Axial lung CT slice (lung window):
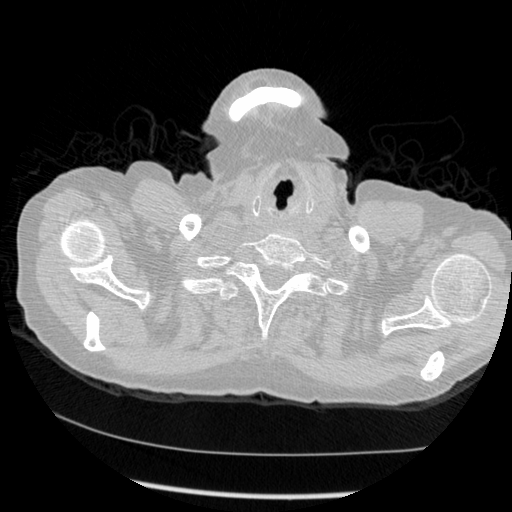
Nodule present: no